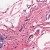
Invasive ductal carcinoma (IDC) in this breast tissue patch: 0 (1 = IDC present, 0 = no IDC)